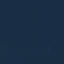
Land use / land cover class: SeaLake